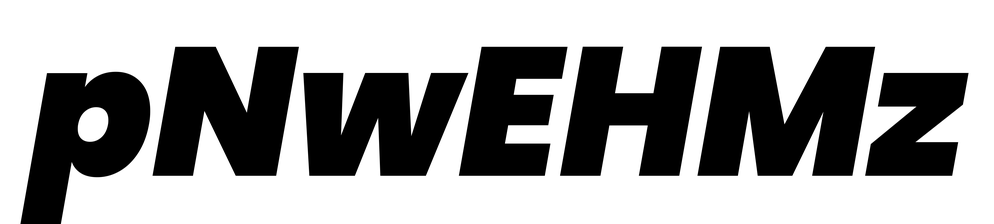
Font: Poppins-BlackItalic